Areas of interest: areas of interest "Renmin Theatre"
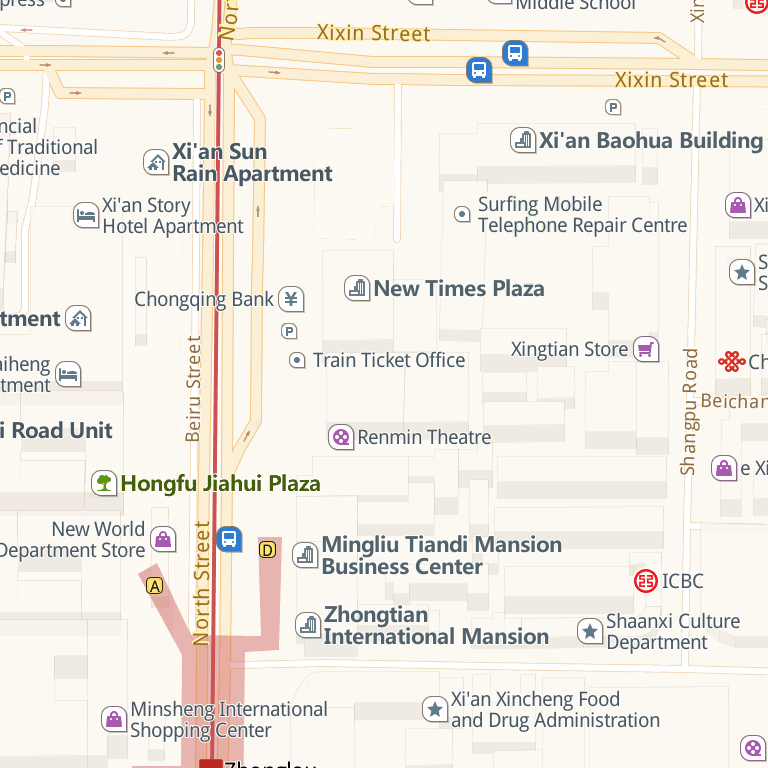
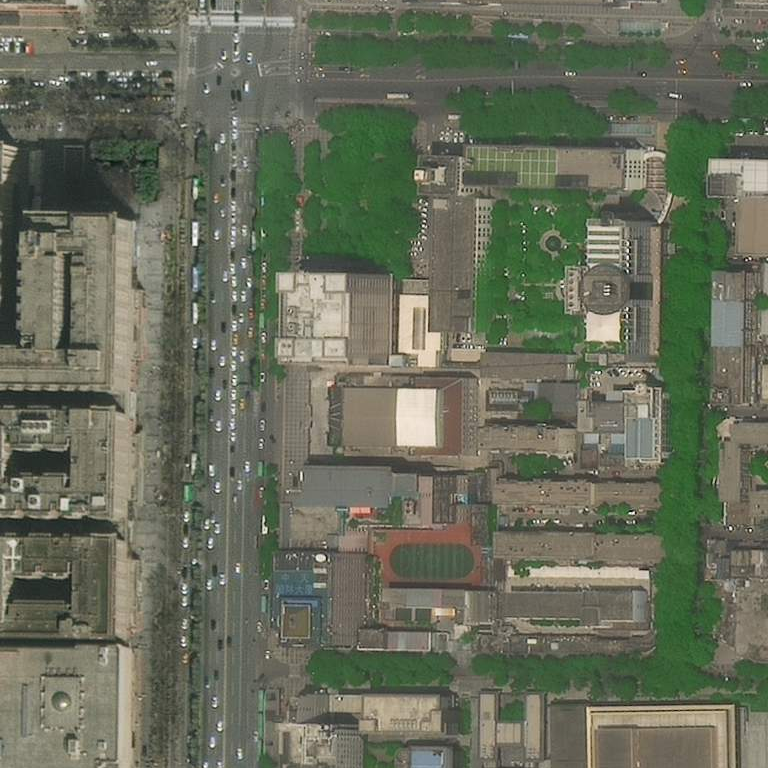